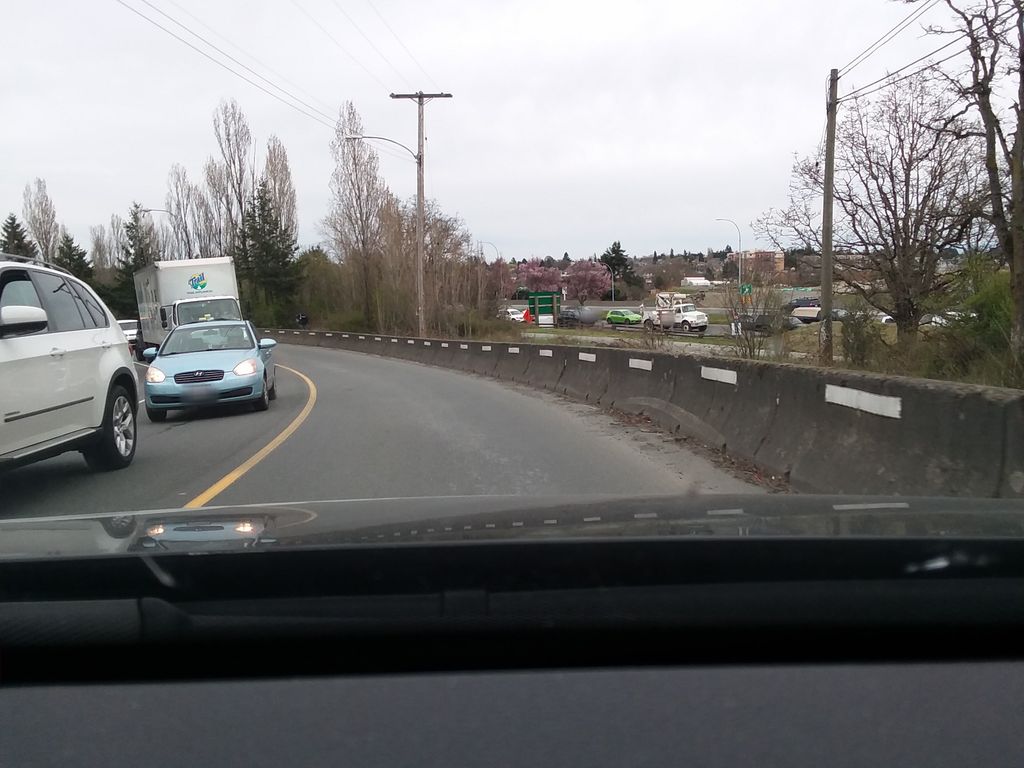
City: victoria